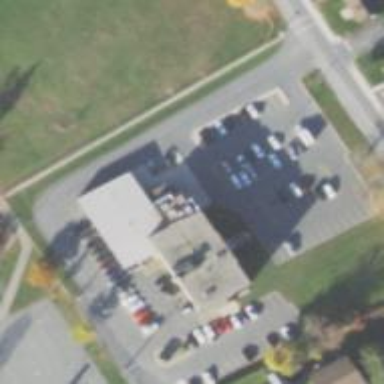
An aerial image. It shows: Clinic.